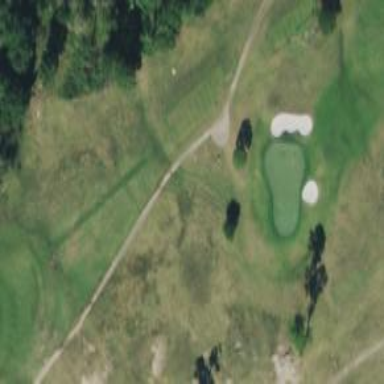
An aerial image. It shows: Path for both roads and golfers.